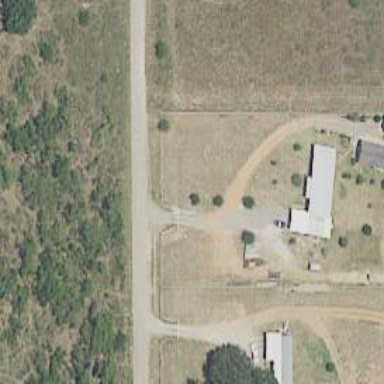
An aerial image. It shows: Driveway.